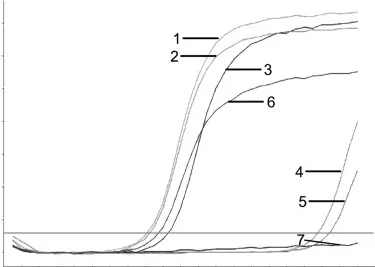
Detection and identification of Brucella DNA. A) Detection of Brucella DNA by quantitative PCR. Numbers indicate amplification curves with cycle threshold (Ct) values representative of samples. Curve 1, sample from patient 1 with 16 Ct value; curve 2, sample from patient 2 with 16 Ct; curve 3, sample from patient 3 with 17 Ct; curve 4, stem cells of cord blood from patient 1 with 34 Ct; curve 5, stem cells of cord blood from patient 2 with 34.5 Ct; curve 6, positive control with 18 Ct, curve 7, negative control with no Ct.
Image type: chart (chart)